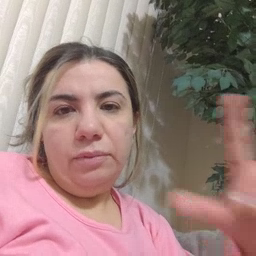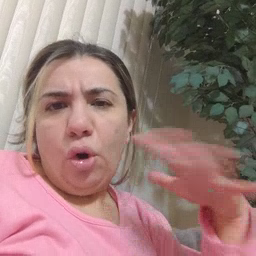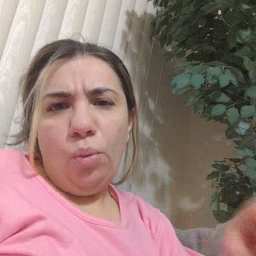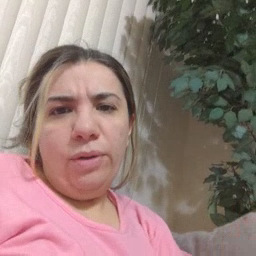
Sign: loud